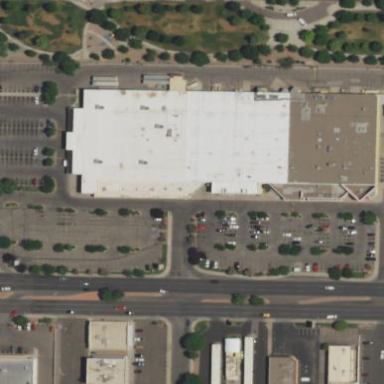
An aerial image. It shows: Retail area.